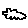
Label: cloud